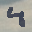
Label: 4